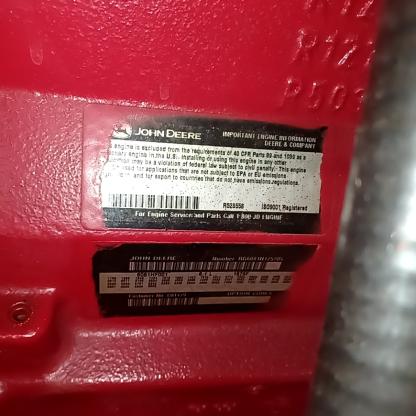
Klasa: tabliczka-znamionowa